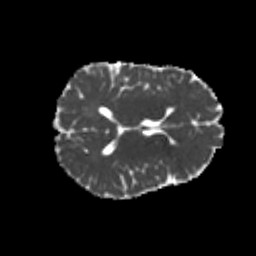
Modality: MD
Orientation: axial
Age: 22
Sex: female
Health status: healthy
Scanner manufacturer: philips
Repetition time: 7.389 s
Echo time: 0.08599 s